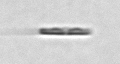
Label: pennate